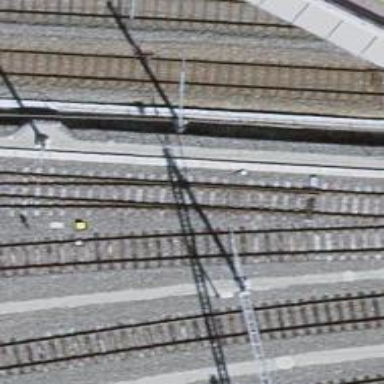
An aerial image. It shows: Rail yard with electrified rails and single track.